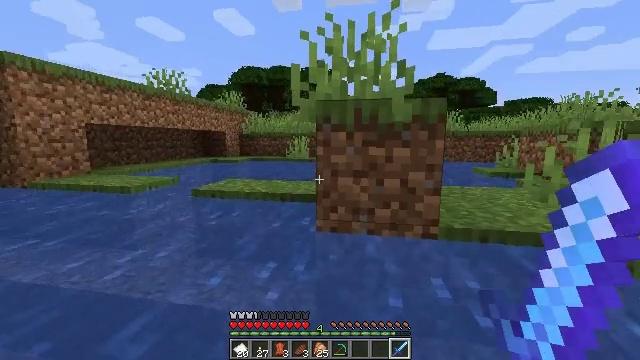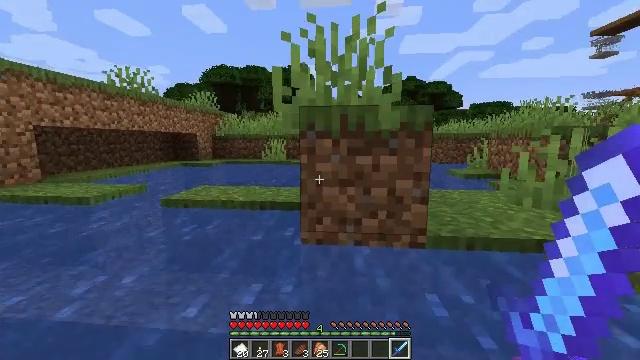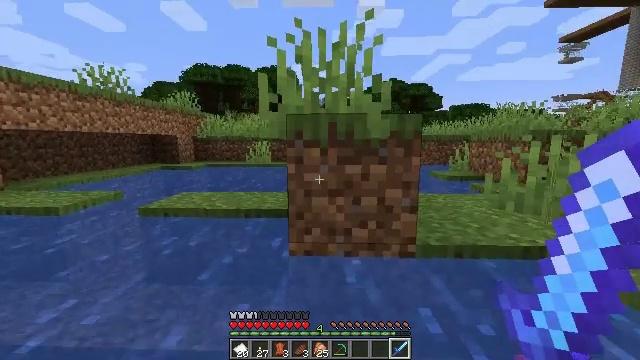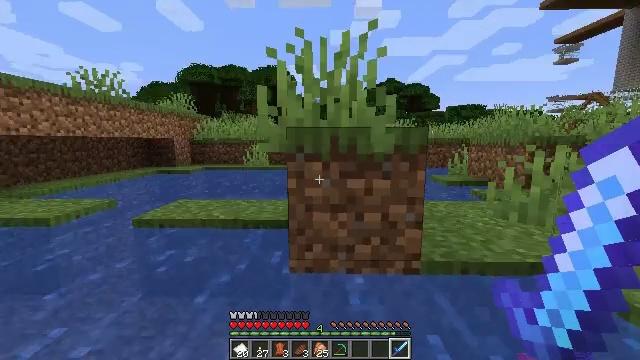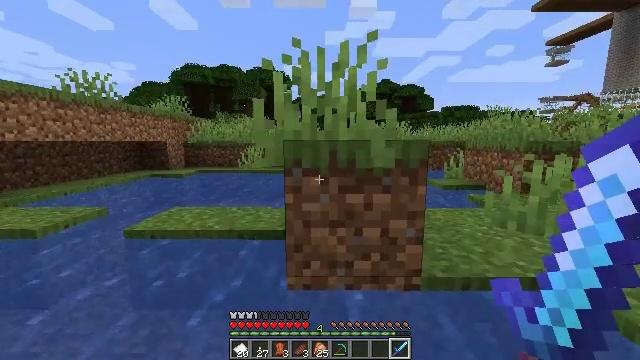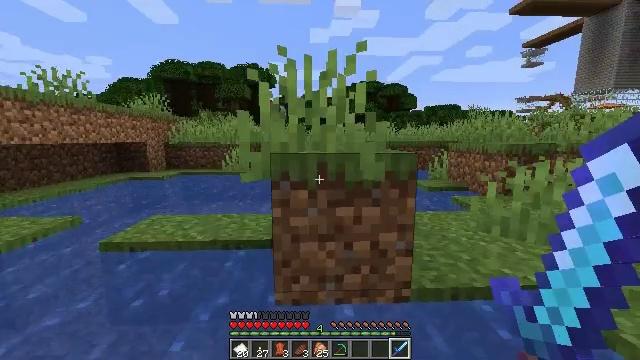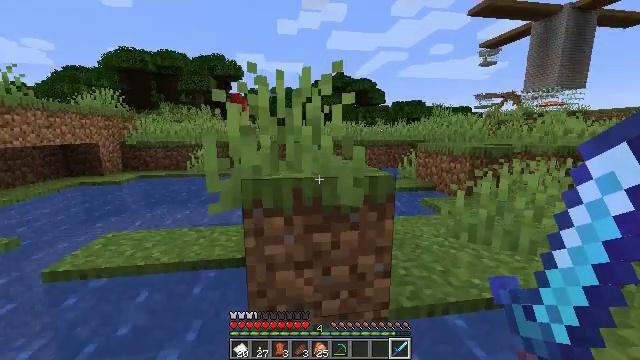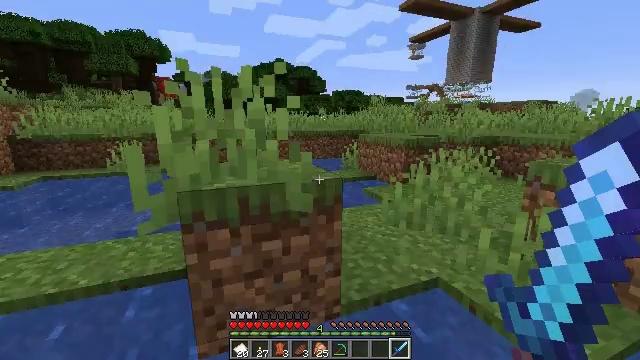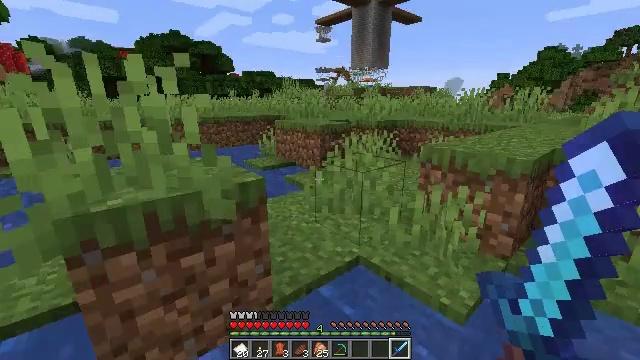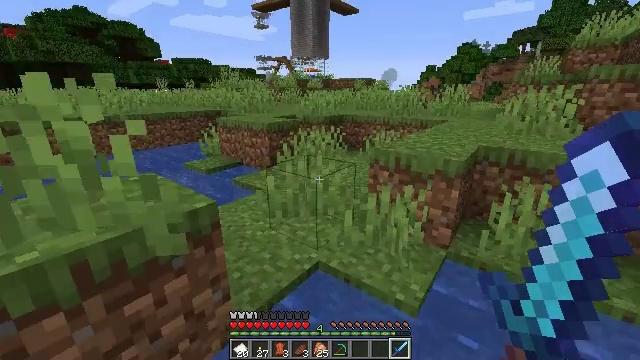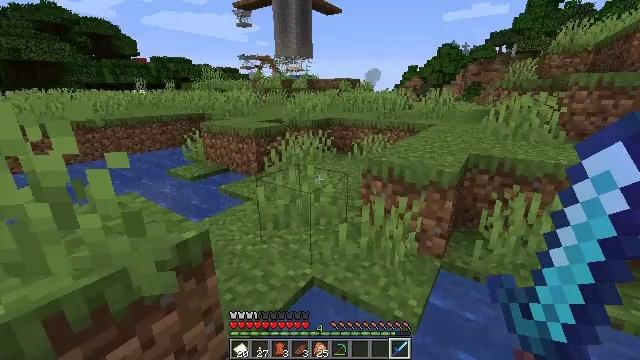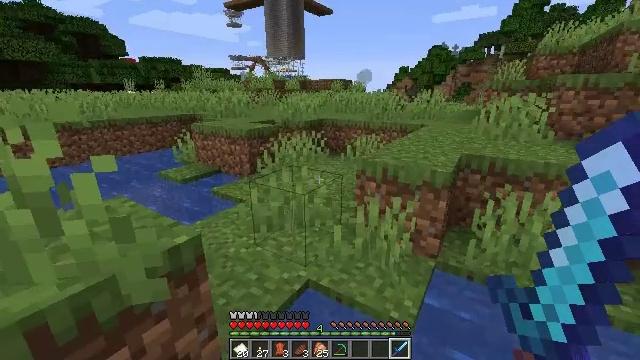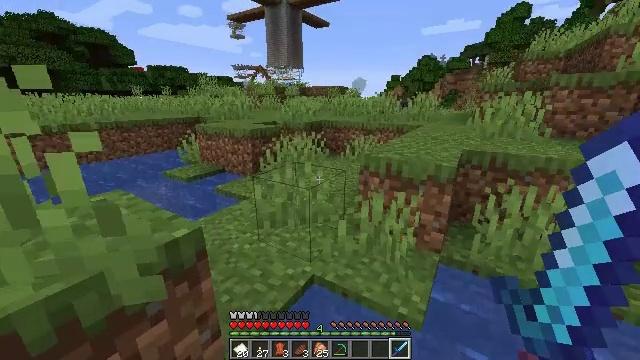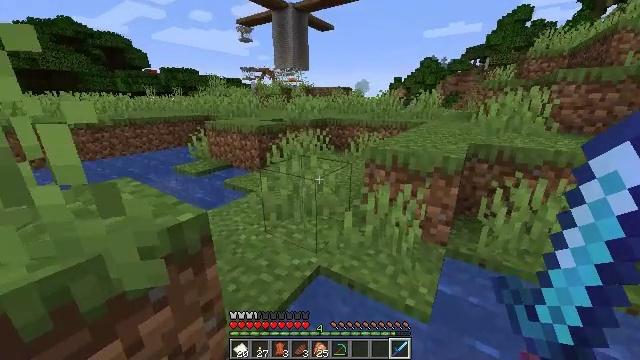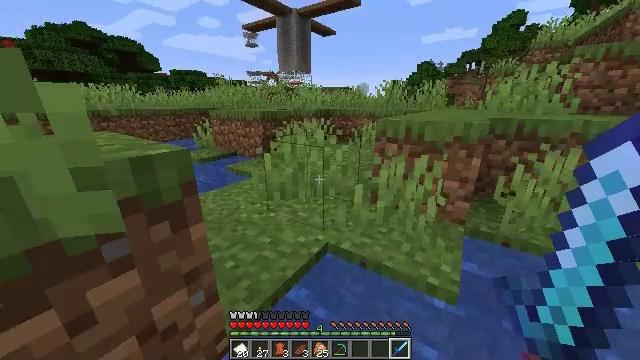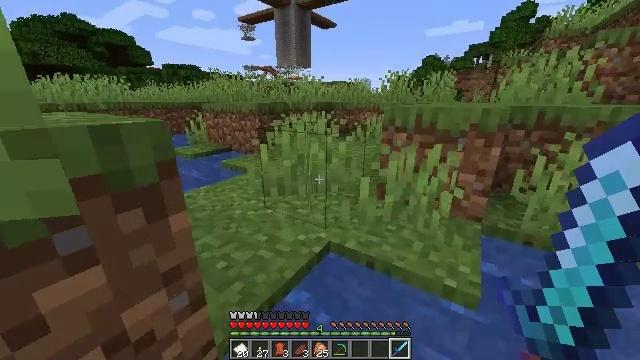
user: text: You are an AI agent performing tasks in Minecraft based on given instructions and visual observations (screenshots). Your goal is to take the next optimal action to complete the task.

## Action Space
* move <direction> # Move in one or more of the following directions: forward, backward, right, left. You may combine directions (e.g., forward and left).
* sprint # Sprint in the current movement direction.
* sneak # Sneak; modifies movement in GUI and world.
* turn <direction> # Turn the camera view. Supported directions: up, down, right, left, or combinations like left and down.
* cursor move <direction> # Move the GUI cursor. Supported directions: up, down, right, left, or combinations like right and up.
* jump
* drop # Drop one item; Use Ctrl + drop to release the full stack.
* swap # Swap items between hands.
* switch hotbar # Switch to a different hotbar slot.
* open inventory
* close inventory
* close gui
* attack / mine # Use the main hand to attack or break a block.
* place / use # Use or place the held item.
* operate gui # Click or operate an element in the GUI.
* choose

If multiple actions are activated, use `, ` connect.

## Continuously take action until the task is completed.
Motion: motion action
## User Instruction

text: Combat the cow.
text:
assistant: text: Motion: move forward, turn right, jump
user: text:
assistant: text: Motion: move forward, turn right, jump
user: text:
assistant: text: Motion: move forward, jump
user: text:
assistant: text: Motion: move forward, turn right, jump
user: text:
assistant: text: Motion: move forward, turn right, jump
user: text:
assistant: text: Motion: move forward, turn right and down, jump
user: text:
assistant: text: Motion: move forward, turn right and down, jump
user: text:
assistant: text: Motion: move forward, turn right and down, jump
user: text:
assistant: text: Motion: move forward, turn right and down, jump
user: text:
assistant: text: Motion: move forward, turn right, jump
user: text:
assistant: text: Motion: move forward, sprint, turn right, jump
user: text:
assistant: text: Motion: move forward, sprint, jump
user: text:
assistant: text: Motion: move forward, sprint, turn left, jump
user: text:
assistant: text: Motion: move forward, sprint, jump
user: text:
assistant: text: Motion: move forward, jump
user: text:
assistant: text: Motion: move forward, jump
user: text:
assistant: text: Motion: move forward, jump
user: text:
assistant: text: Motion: move forward, jump
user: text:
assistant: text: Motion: move forward, jump
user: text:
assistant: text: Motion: move forward, turn up, jump
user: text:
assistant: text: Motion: move forward, sprint, turn left, jump
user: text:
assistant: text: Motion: move forward, sprint, jump
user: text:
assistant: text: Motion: move forward, jump
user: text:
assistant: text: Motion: move forward, jump
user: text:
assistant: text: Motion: move forward, turn left, jump
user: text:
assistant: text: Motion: move forward, turn left, jump
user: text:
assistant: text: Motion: move forward, turn left, jump
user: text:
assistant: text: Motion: move forward, turn left, jump
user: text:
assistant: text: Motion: move forward, turn left, jump
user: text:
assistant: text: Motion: move forward, jump